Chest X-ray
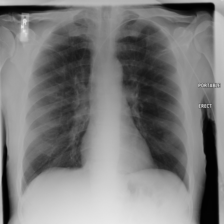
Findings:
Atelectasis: negative
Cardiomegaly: negative
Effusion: negative
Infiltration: negative
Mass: negative
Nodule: negative
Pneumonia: negative
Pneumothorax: negative
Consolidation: negative
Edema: negative
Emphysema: negative
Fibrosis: negative
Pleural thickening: negative
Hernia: negative